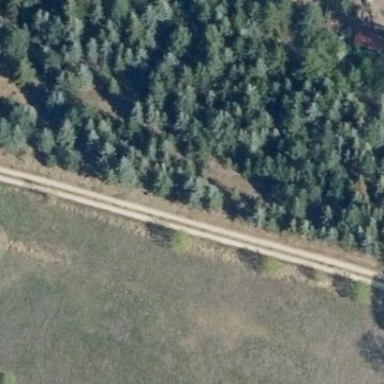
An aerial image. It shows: Forest area.